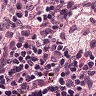
Metastatic tissue present: no